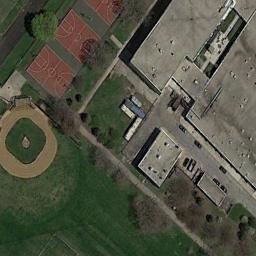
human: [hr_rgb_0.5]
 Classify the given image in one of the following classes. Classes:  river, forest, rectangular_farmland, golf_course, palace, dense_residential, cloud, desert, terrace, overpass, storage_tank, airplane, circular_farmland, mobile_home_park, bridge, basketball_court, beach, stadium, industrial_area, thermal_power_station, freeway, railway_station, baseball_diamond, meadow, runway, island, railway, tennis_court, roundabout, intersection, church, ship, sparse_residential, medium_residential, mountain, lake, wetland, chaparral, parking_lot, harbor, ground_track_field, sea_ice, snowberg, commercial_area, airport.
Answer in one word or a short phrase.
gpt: basketball_court